Field crop: tomato
Growth stage: 1
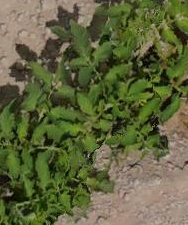
Species: tomato